Question: 'enter code here'i am having the raw html data as like this in
'''
<html>
<head>
<title>Test Data</title>
</head>
<body>
<p>Name to check</p>
<input type="text" name="t_name" align="left" size="80" maxlength="80">
<p>Supporting details - DOB, address etc.</p>
<input type="text" name="t_detail" align="left" size="80" maxlength="800">
</body>
</html>
'''

'''
byte[] results= wc.UploadValues("url",postData);
//variable results have these data = "<html>.....</html>";
'''
i want the string variable values as how the html code display in the browser
This is the solution
'''
webBrowser1.DocumentText = results;
'''
Thanks
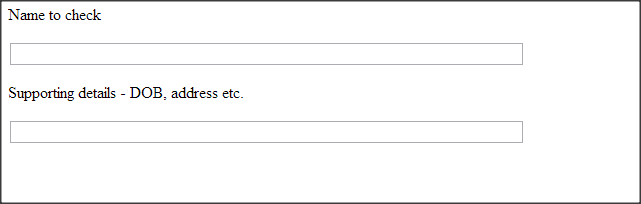
Answer: You can create HTML file from your HTML 'string' variable:
'''
string yourHtmlString = "<html>..."
File.WriteAllText(@"c: emp\YourPage.html", yourHtmlString );
'''
If you are using <URL> class, use this:
'''
webBrowser1.DocumentText = yourHtmlString;
'''